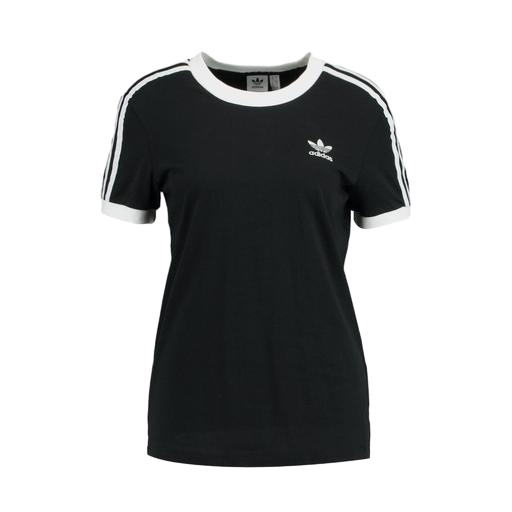
3-stripe ringer tee, three stripe t-shirt, mid t-shirt, white background